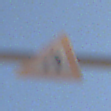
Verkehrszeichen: VerengteFahrbahn
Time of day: Midday
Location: Outdoor (Nature)
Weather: Clear
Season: NotSpecified
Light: Natural